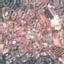
Land use / land cover class: Residential